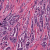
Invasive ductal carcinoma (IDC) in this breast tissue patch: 1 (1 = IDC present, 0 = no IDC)